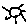
Label: sun